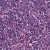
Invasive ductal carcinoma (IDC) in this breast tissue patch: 1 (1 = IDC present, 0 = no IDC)